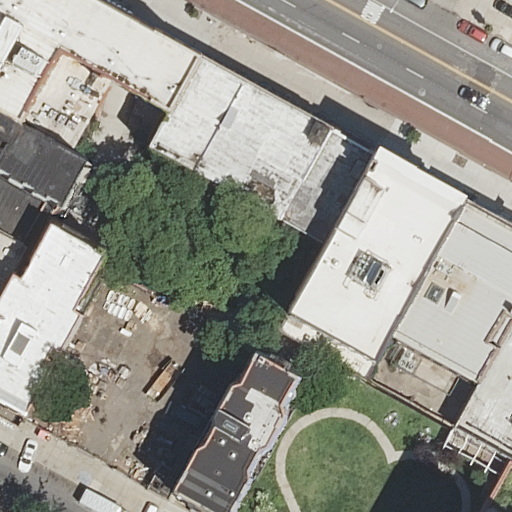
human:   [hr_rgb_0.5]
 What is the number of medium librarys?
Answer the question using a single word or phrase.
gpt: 0

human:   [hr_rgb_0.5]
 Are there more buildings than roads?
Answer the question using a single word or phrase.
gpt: yes

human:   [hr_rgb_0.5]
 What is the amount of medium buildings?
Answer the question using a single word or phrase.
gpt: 7

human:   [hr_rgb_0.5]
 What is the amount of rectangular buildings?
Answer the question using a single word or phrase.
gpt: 11

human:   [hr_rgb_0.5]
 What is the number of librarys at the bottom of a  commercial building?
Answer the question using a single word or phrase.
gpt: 0

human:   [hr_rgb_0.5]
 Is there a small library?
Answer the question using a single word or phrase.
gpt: no

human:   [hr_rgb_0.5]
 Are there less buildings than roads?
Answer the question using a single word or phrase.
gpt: no

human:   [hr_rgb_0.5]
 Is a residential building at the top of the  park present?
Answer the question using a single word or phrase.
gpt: yes

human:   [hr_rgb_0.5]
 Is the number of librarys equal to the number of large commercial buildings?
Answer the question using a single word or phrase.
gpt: no

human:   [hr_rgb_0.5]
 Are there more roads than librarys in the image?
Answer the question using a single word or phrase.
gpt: yes

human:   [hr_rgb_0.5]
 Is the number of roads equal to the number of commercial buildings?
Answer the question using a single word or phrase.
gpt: no

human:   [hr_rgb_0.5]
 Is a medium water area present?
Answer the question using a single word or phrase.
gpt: no

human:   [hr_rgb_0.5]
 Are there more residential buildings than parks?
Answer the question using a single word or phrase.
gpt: yes

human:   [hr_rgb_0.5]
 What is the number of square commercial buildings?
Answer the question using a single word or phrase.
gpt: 0

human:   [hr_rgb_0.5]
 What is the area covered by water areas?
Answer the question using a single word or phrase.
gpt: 0m2

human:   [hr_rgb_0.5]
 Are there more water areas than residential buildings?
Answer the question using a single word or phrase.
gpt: no

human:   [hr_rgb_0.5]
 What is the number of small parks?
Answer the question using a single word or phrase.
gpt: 0

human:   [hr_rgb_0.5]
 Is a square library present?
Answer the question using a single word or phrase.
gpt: no

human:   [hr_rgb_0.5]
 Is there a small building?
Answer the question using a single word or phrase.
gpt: yes

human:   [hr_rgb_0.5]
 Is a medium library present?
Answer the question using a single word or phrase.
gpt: no

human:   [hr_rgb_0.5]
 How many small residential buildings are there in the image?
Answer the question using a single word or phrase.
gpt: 4

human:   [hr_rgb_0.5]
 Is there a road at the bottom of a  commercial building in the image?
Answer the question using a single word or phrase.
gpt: no

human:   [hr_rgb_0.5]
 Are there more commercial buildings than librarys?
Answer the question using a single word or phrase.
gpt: no

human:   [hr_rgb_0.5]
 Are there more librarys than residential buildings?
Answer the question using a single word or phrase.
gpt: no

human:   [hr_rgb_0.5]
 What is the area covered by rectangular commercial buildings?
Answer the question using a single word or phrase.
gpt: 0m2

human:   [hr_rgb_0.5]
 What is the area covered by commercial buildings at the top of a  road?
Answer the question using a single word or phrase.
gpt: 0m2

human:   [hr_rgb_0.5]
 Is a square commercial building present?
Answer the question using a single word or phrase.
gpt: no

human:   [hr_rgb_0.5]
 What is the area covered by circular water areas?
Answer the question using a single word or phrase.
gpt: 0m2

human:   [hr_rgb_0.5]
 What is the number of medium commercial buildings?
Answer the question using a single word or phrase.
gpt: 0

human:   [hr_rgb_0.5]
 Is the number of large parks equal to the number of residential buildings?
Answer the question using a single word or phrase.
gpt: no

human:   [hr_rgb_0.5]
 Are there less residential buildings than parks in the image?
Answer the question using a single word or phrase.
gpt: no

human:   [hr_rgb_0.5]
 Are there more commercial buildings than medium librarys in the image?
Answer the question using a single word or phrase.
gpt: no

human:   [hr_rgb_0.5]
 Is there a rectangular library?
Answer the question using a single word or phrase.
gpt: yes

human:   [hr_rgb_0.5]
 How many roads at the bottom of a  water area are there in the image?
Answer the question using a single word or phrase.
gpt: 0

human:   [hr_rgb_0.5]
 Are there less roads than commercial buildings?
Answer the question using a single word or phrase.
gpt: no

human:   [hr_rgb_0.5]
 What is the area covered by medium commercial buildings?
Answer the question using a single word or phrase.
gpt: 0m2